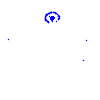
Particle: electron